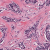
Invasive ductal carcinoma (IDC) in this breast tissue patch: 1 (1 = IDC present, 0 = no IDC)